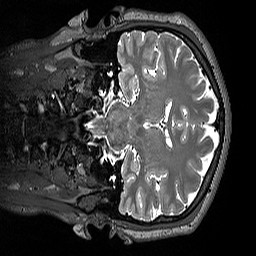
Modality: T2w
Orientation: coronal
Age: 29
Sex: male
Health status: healthy
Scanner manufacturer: siemens
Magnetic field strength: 3 T
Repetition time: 3.2 s
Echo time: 0.412 s